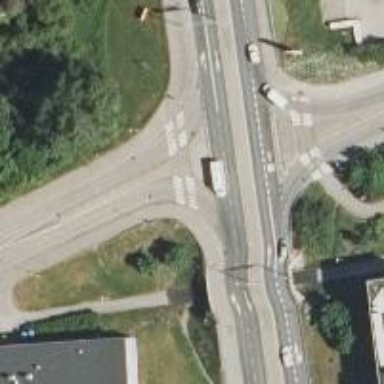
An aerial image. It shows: Marked crossing with pedestrian island.